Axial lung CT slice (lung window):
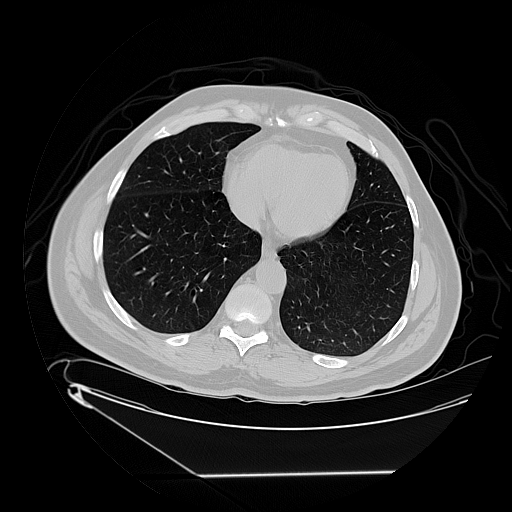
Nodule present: no